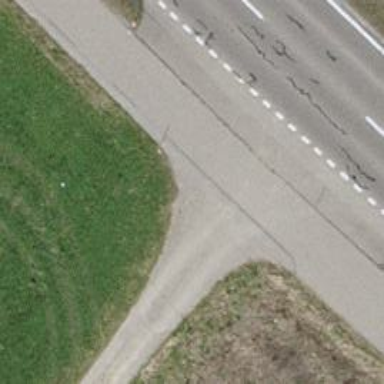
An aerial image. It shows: Asphalt track with grade1 surface.